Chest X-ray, PA view. Patient: 68 years old, sex M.
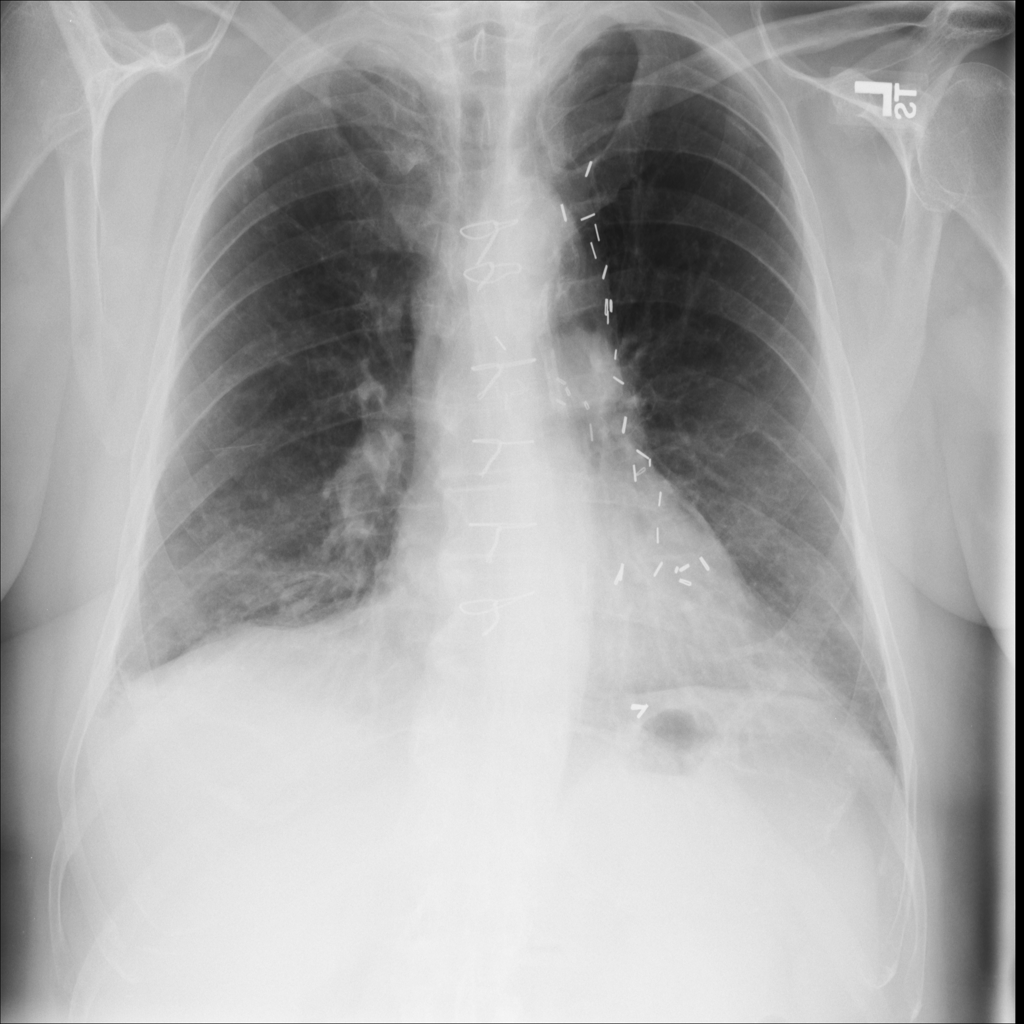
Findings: No Finding